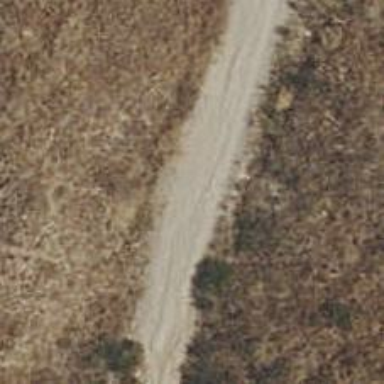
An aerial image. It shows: Dirt track with grade2 tracktype.